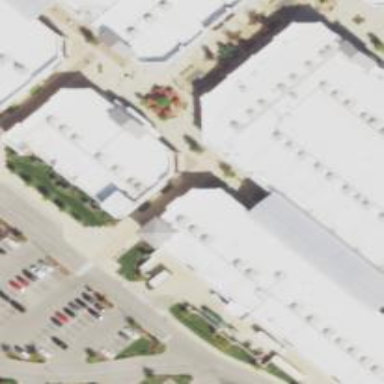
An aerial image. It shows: Mall building.